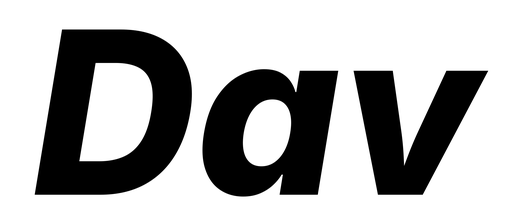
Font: Inter-Italic_ExtraBold_Italic